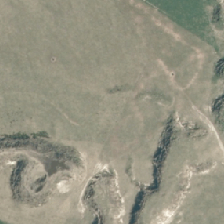
Land cover: high_producing_grassland